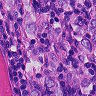
Metastatic tissue present: yes